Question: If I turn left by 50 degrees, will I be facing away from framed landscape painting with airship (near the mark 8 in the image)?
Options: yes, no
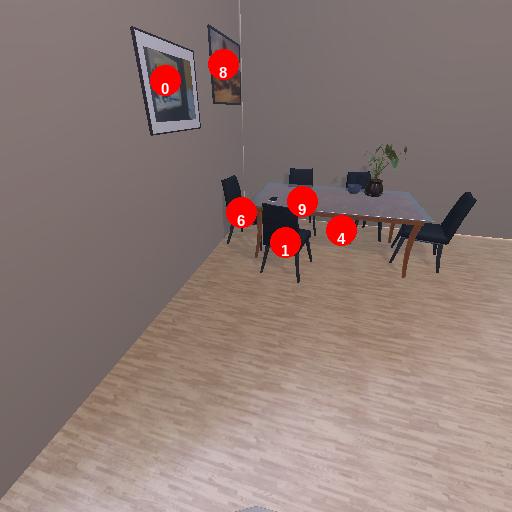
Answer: yes